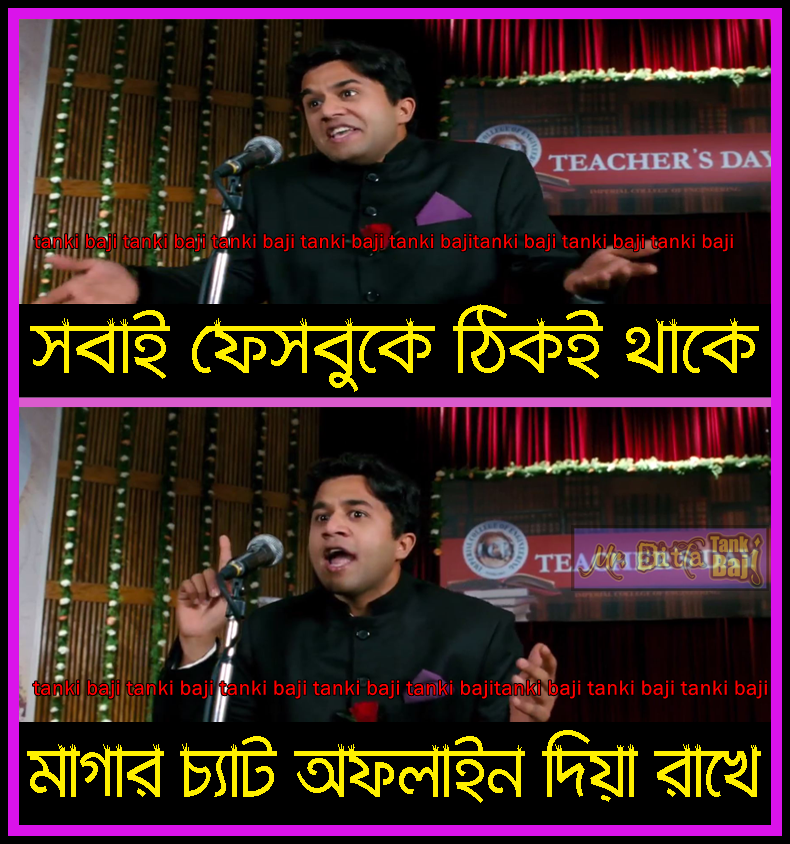
Caption: সবাই ফেসবুকে ঠিকই থাকে মাগার চ্যাট অফলাইন দিয়া রাখে
Label: non-hate